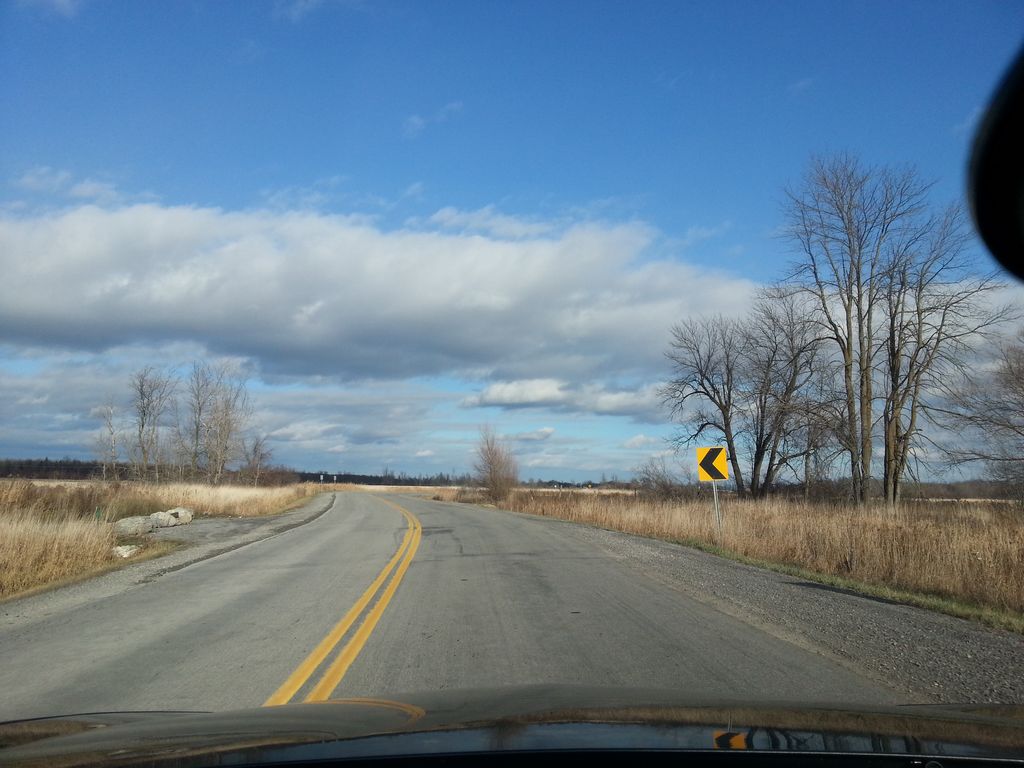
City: ottawa-gatineau